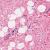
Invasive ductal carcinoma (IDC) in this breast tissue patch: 0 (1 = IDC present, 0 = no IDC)